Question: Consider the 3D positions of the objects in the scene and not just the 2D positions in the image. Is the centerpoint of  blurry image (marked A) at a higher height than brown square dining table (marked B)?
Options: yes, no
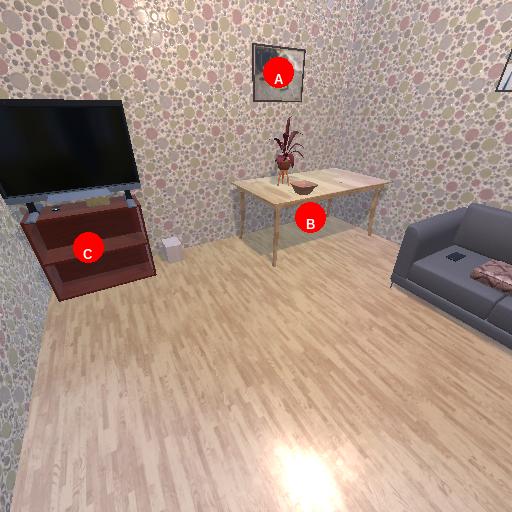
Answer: yes